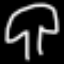
Label: mushroom